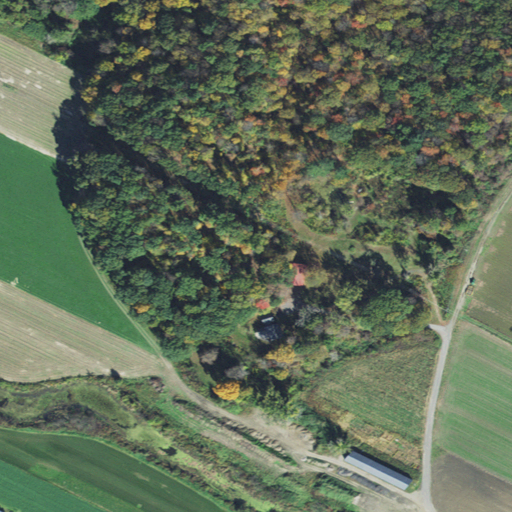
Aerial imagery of mountain in Massachusetts named Pine Hill containing deciduous forest, pasture, cultivated crops, herbaceous wetlands, evergreen forest, medium intensity development, low intensity development, woody wetlands, and open development